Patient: sex M, age 61
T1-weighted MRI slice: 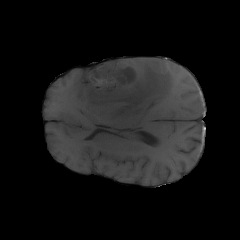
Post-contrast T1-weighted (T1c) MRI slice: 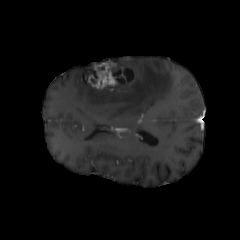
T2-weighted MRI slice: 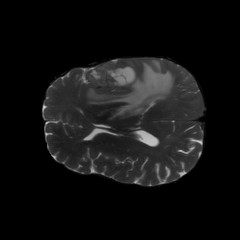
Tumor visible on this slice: yes
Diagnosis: Glioblastoma, IDH-wildtype
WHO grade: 4